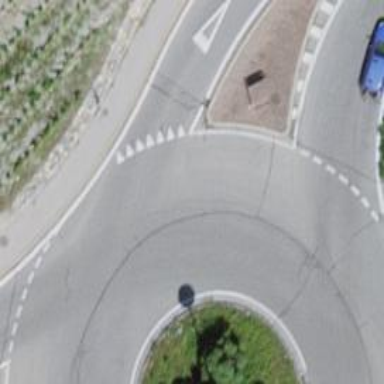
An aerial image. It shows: Tertiary road made of asphalt leading to roundabout junction.